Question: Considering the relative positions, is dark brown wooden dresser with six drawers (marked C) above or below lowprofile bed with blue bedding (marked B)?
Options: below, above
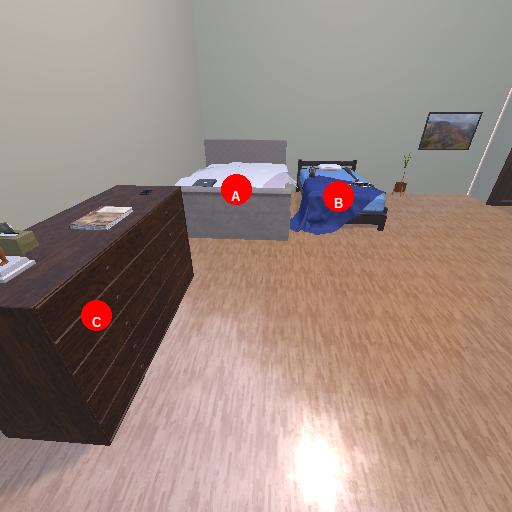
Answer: below